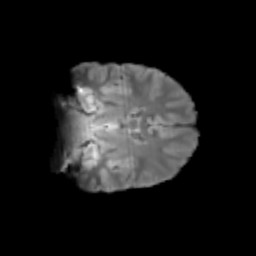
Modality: T2w
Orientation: coronal
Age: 13
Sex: male
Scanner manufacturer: siemens
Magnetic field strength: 3 T
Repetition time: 3.8 s
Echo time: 0.07 s